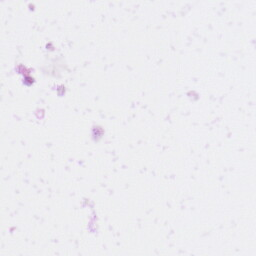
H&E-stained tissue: Skin